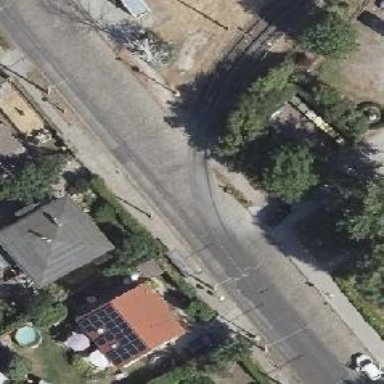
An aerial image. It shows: Tram stop.